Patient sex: M
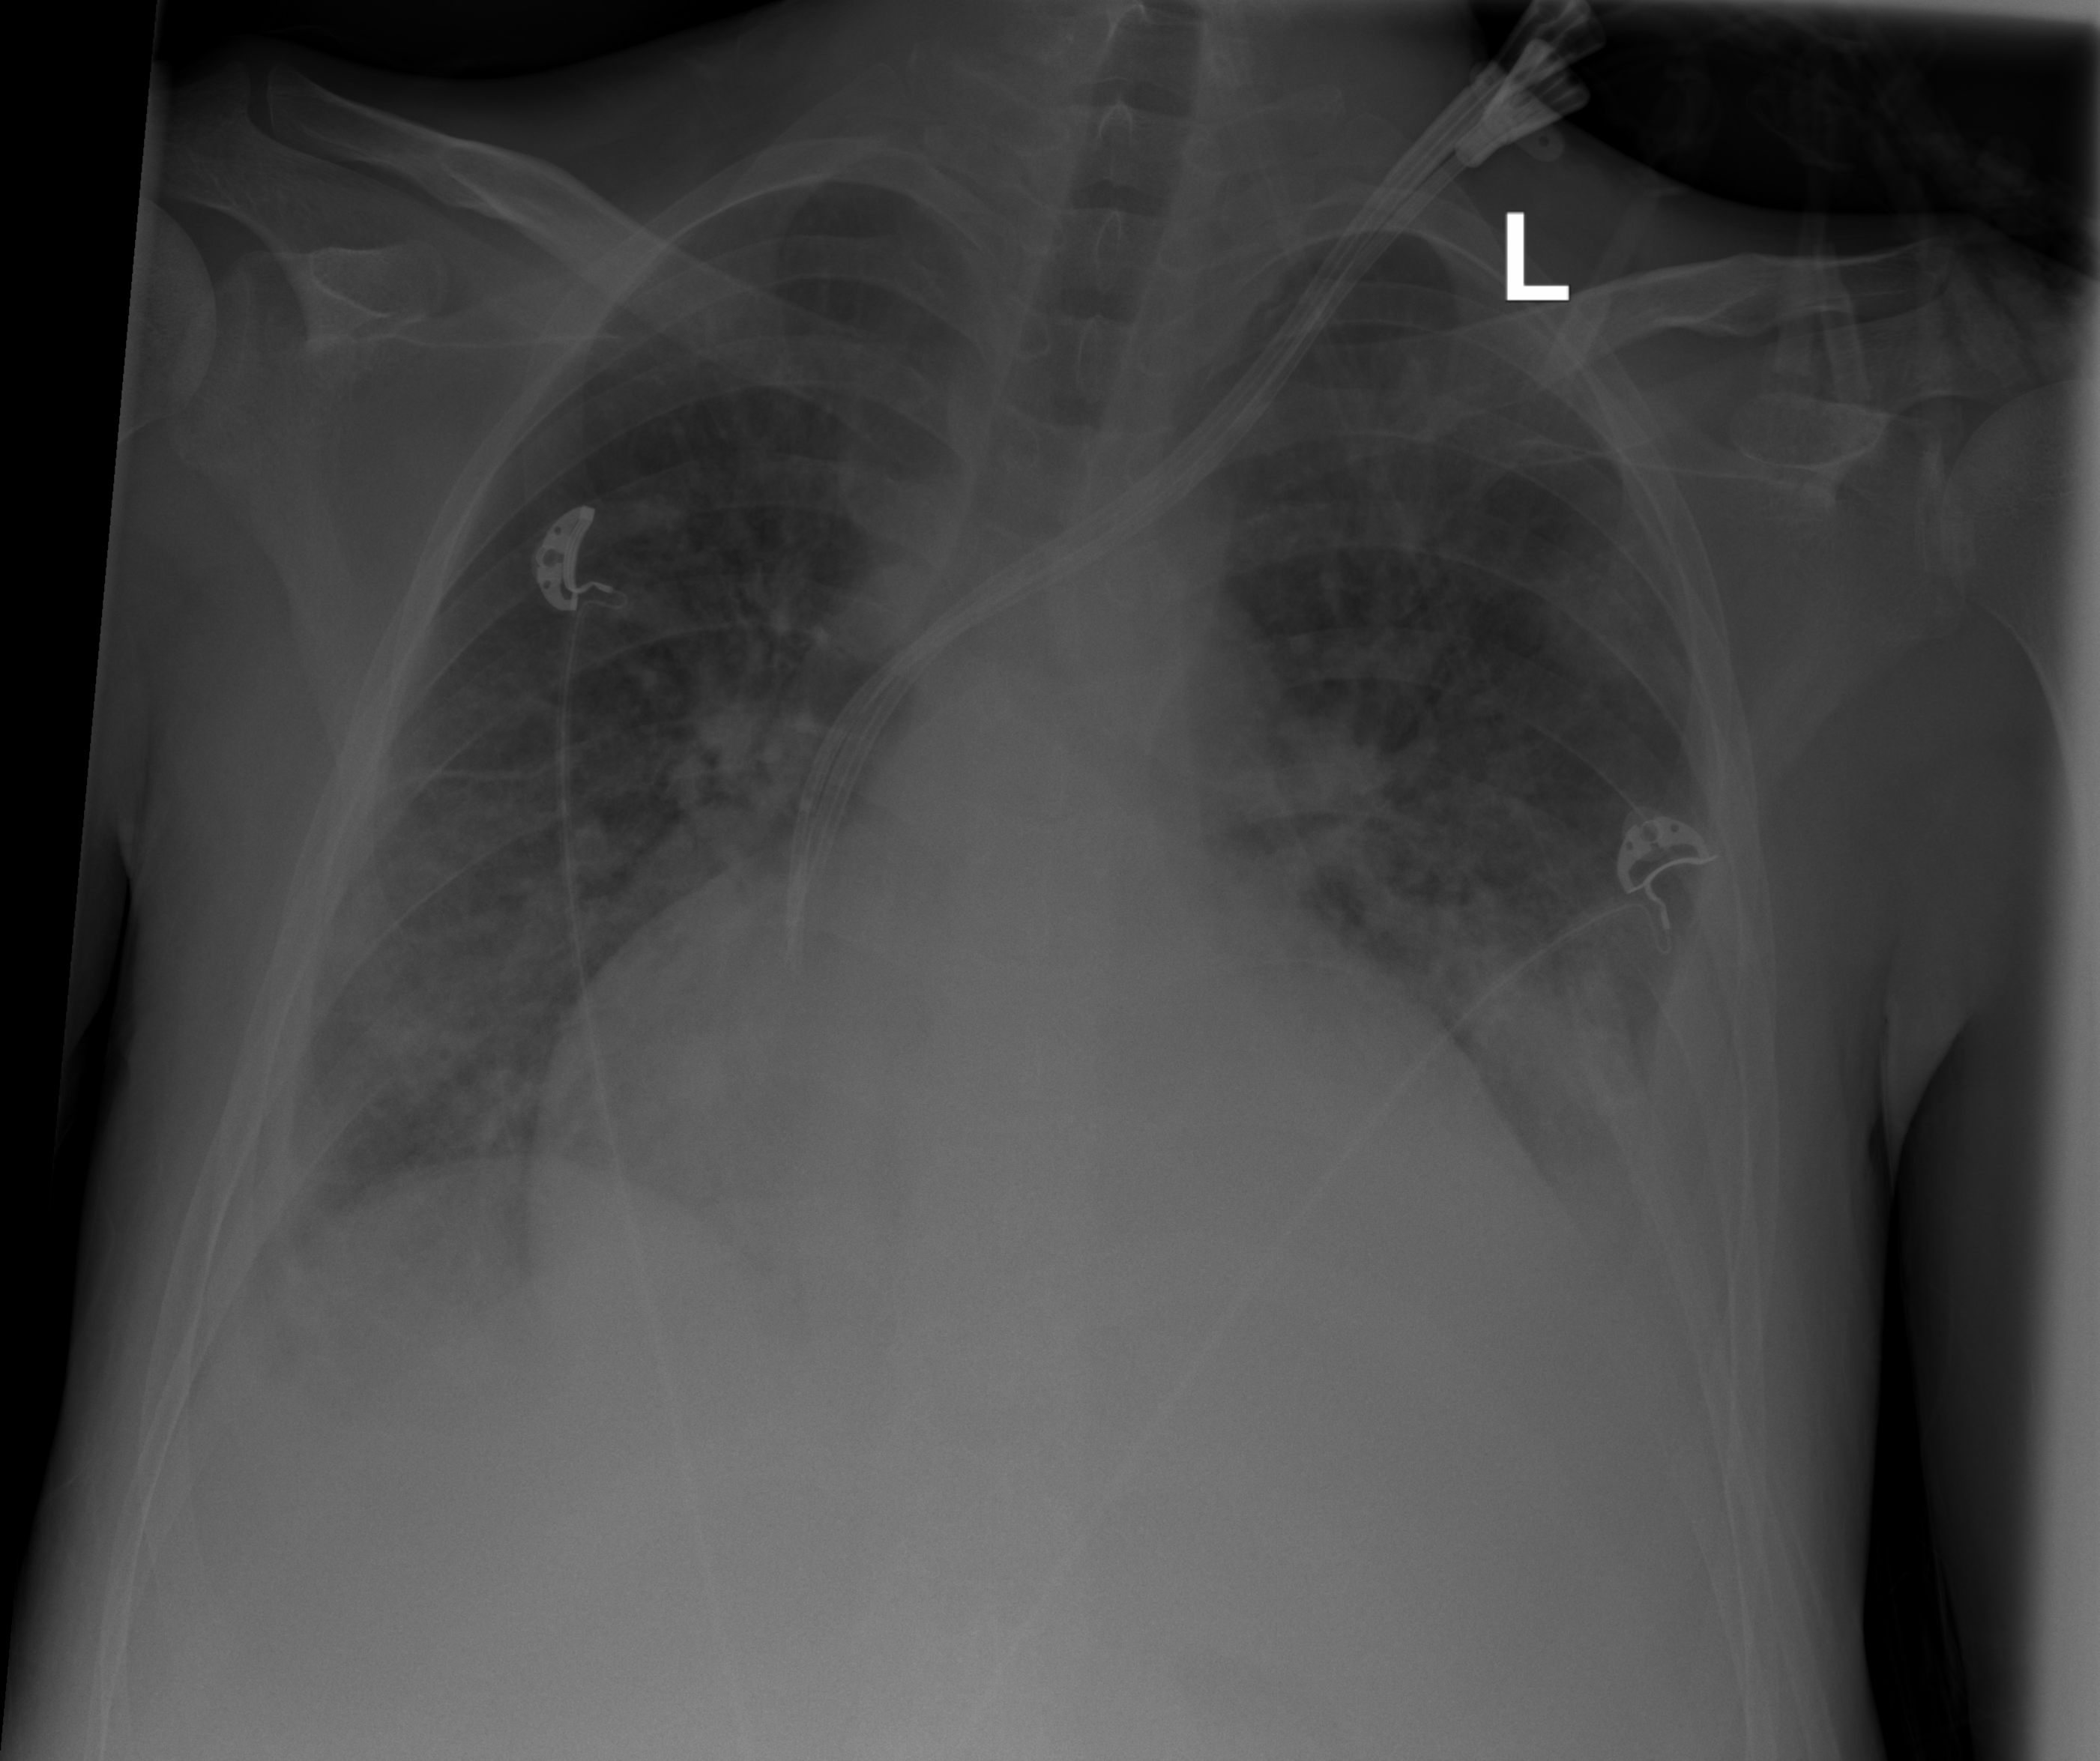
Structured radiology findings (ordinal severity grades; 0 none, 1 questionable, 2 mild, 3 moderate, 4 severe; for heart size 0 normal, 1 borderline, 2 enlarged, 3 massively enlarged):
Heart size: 3
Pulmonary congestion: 3
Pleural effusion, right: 2
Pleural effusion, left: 3
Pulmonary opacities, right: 3
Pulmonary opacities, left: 3
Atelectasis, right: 3
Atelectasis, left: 3